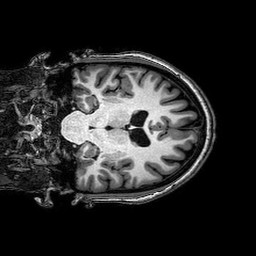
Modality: T1w
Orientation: coronal
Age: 21
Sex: female
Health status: healthy
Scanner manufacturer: philips
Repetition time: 0.008138 s
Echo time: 0.00374 s